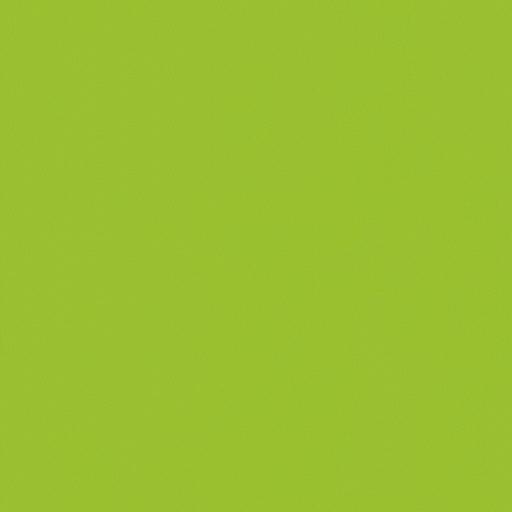
Tags: fabric green light sport sportswear